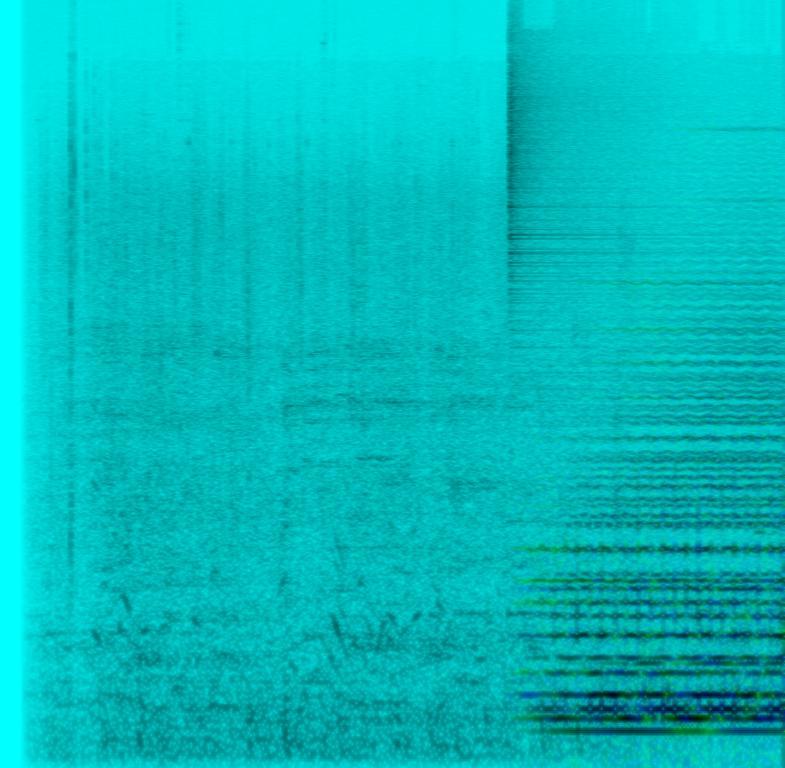
This audio contains background noises of people talking. Then the music begins involving synth pad sounds playing long drones in the lower mid range to the higher register with little sparkling tones on top playing in a high pitch. This song may be playing for a meditation session.